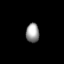
Tissue: lung
Cell type: Fibroblasts
Senescence score: 0.6396
Nuclear area (px): 250
Mean DAPI intensity: 152.316